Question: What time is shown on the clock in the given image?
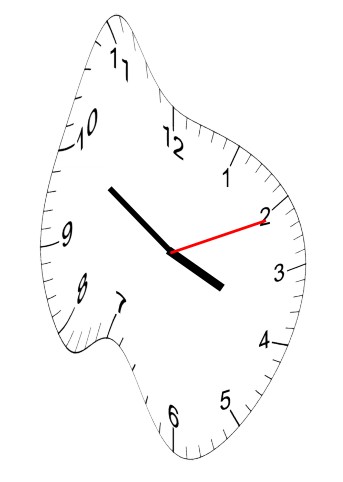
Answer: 03:50:11